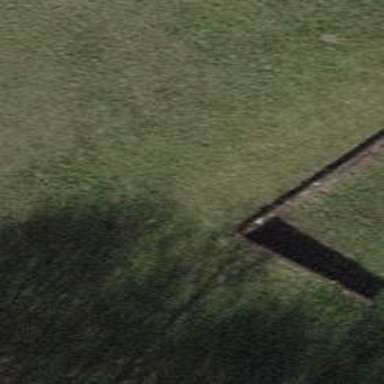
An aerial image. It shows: Wall barrier.